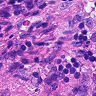
Metastatic tissue present: no